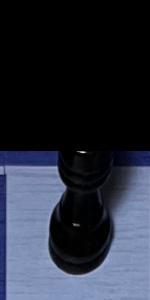
Label: Rook_Black